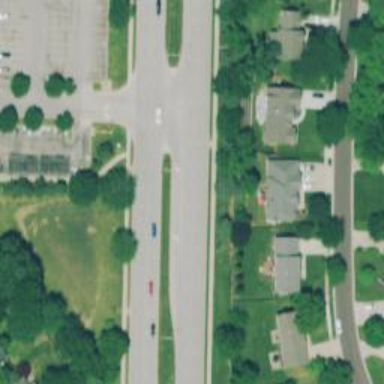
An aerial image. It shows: Road with dash markings.